Aerial crown-view tile of a tropical tree (Barro Colorado Island, Panama), acquired 20241216:
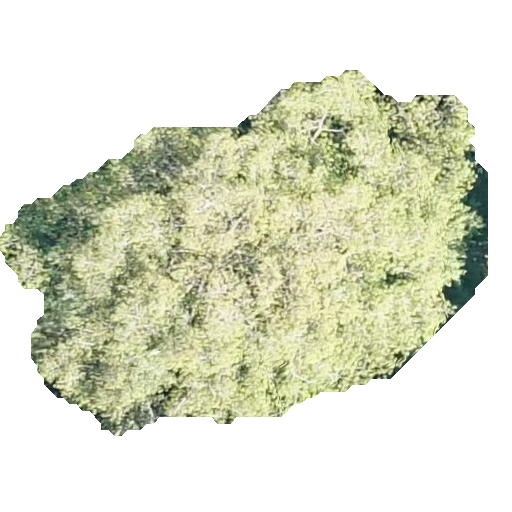
Species: Virola surinamensis
GBIF accepted scientific name: Virola surinamensis
Crown area: 177.191 m²